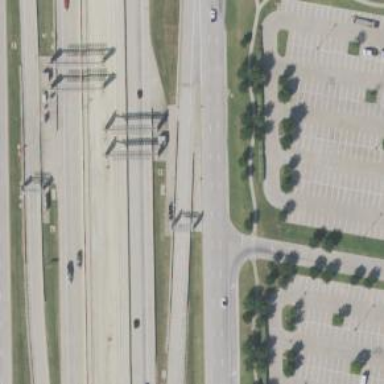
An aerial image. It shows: Toll gantry on the road.